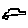
Label: car